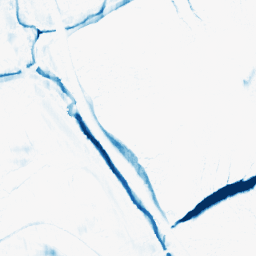
Category: morphological
Decomposition family: morphological_ellipse
Decomposition parameters: operation: closing
width: 20
height: 5
Upsampling method: edge_directed
Upsampling parameters: scale: 4
Upsampling scale: 4